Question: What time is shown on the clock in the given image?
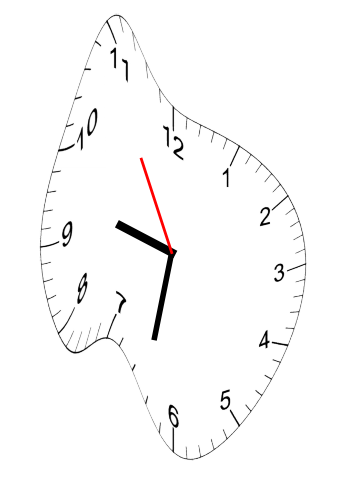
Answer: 09:31:55